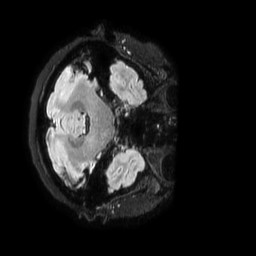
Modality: FLAIR
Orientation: axial
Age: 66
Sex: female
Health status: ill
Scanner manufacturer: philips
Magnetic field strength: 3 T
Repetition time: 4.8 s
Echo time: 0.34 s